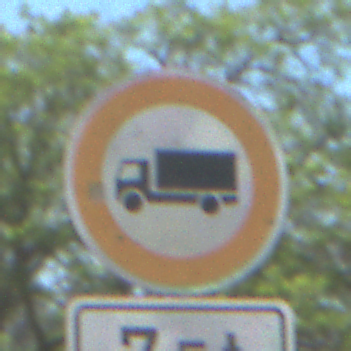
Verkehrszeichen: VerbotFuerKraftfahrzeugeUeberDreiKommaFuenfTonnen
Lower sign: SonstigeBeschraenkungen4
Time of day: Midday
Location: Outdoor (Nature)
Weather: Clear
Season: NotSpecified
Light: Natural